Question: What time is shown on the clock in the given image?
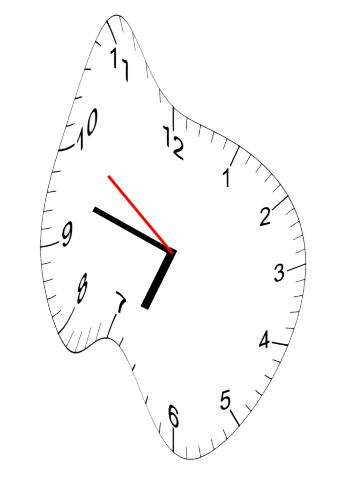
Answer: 06:47:51